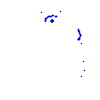
Particle: proton